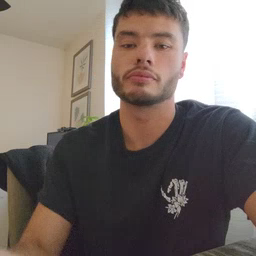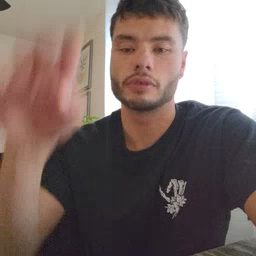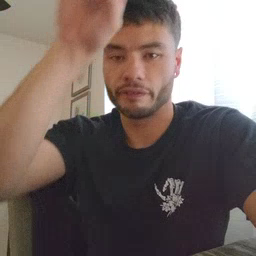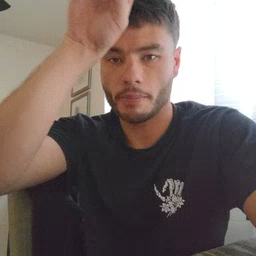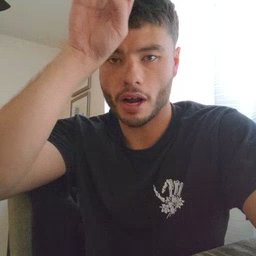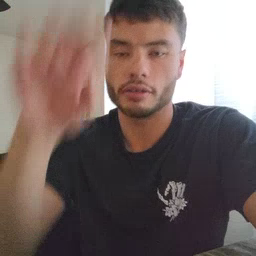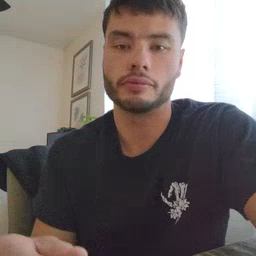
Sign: fireman